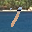
Label: 1